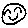
Label: smiley face